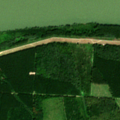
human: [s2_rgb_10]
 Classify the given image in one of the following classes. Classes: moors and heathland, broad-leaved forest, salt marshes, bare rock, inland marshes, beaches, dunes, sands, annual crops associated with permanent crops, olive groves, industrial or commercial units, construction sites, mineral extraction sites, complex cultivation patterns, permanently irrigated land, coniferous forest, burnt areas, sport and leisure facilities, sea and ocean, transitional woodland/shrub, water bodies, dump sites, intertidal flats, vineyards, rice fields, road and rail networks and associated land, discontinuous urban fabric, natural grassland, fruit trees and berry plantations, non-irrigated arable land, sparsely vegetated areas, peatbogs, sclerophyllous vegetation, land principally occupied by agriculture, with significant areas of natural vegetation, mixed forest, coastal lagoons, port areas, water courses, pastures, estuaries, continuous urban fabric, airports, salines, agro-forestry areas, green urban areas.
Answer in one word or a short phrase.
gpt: broad-leaved forest, water courses